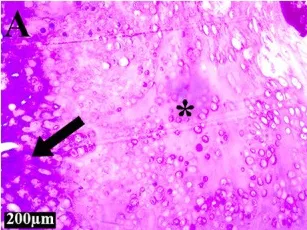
Histological examination of excised tissues. (A) Large area of embryonic cartilage (*). Small chondrocytes without lacunae, dystrophic changes in some cells, uneven distribution of chondrocytes, an increased amount of extracellular matrix. Small area of mature cartilage (arrow).
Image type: pathology (giemsa)